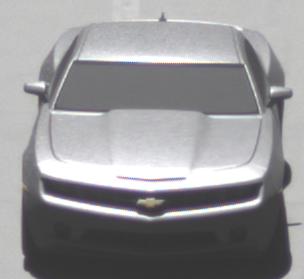
Make: Chevrolet
Model: Camaro Cabriolet 6.2 V8
Detailed model: Camaro (V) Coupé
Model produced from: 2011/09
Model produced until: 2014/02
Doors: 2
Color: white
Road condition: dry road
Daytime: midday
Contrast: high contrast